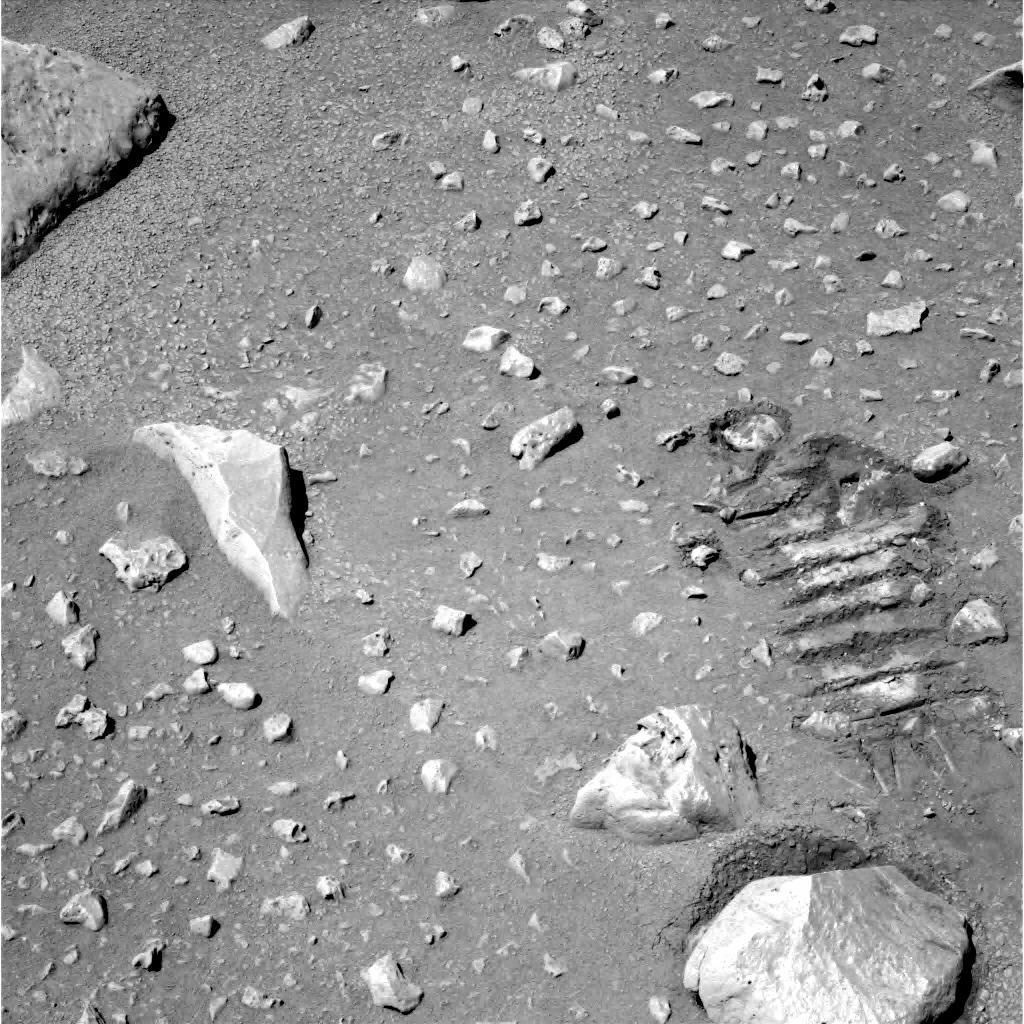
Terrain classes present: Gravel / Sand / Soil, Rock, Shadow, Track